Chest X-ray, PA view. Patient: 30 years old, sex F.
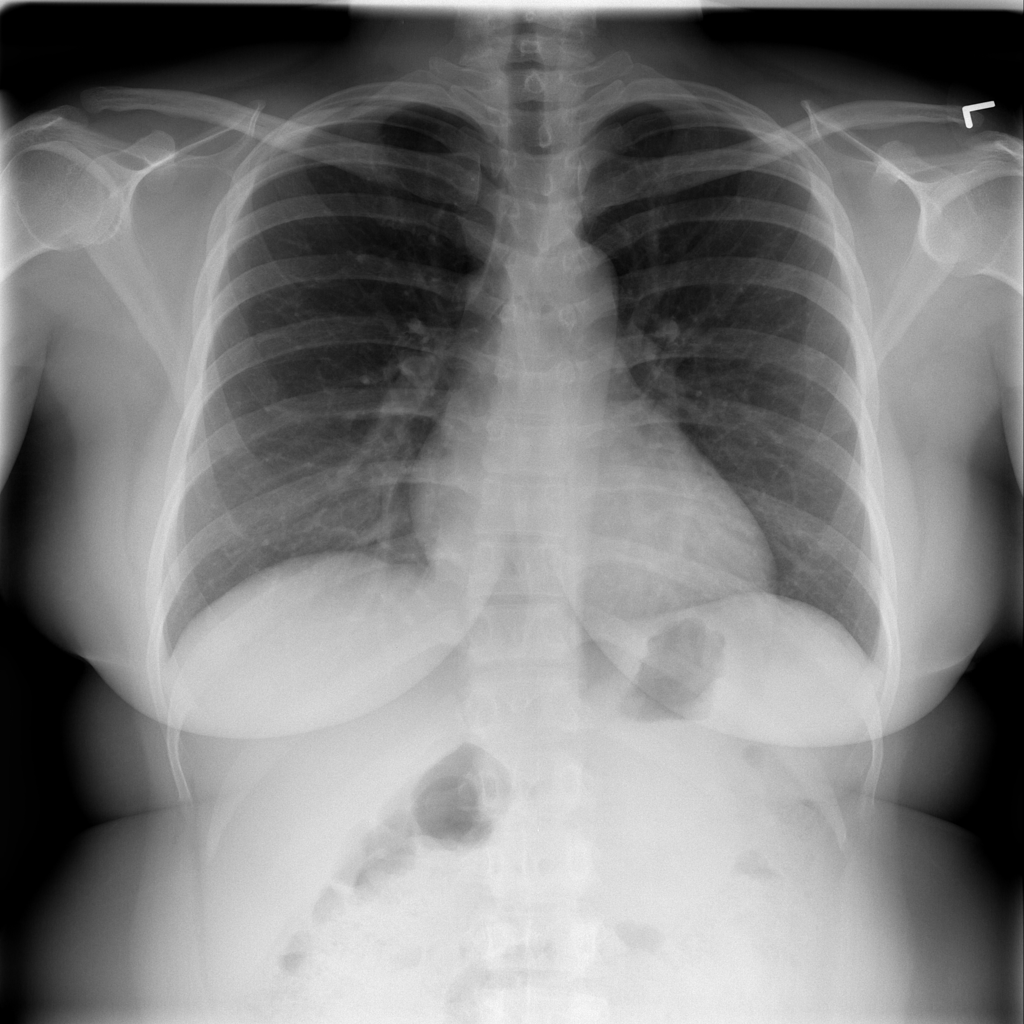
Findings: No Finding